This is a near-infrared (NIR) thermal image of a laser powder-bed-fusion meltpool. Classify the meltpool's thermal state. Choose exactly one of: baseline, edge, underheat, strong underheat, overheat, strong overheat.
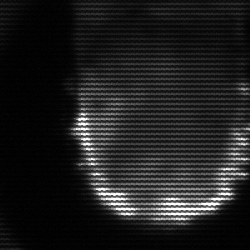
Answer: baseline